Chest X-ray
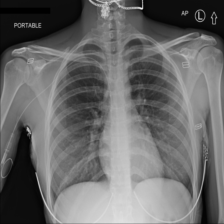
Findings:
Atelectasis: negative
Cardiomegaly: negative
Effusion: negative
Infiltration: negative
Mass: negative
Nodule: negative
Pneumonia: negative
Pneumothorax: negative
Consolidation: negative
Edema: negative
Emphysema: negative
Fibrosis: negative
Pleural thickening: negative
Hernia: negative